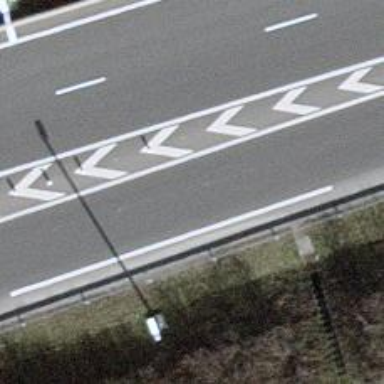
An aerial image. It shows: Asphalt motorway link.